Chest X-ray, PA view. Patient: 60 years old, sex F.
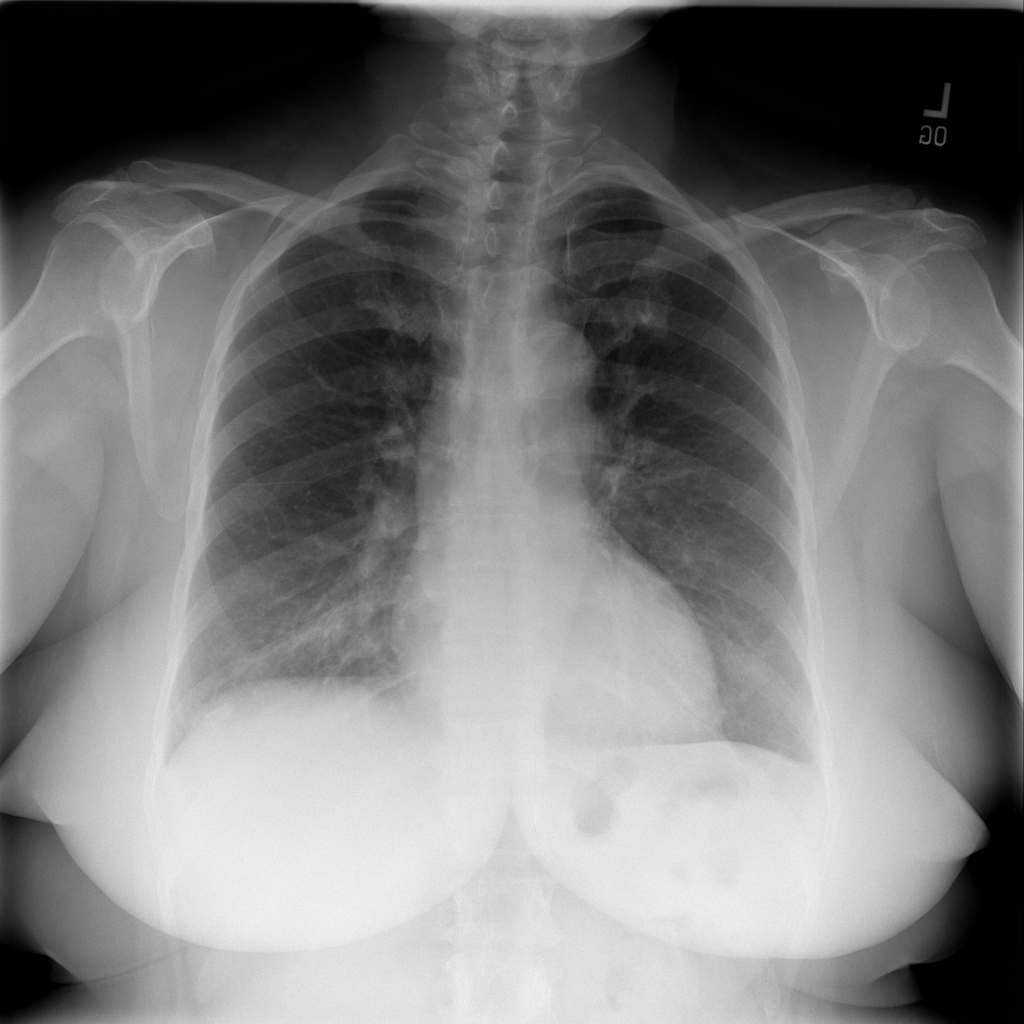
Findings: Nodule